Question: I am trying to combine two graphs in R (using lattice), a boxplot and a barchart. I want both the box and the bar to be vertical. For the barchart, I would use the 'horizontal=FALSE' option. But for the boxplot I know I cannot use that option. From <URL>, I will use the horizontal boxplot and rotate it to vertical.
So not I have one rotated graph and one un-rotated graph, that I want to combine. Here is what I tried:
'''
library(lattice)
mydata <- data.frame(
methods = c(1,2,3,4,5,6,7,8,9,10,11,12,13,14,15),
savings = c(38.<PHONE>,40.<PHONE>,3.<PHONE>,8.55162576,54.<PHONE>,52.<PHONE>,6.<PHONE>,8.<PHONE>,63.<PHONE>,64.<PHONE>,3.<PHONE>,7.<PHONE>,49.<PHONE>,53.<PHONE>,2.497892375)
)
attach(mydata)
png("test.png", width=800, height=600)
h1 = barchart( savings ~ methods, data=mydata, horizontal=FALSE,
ylab = "", main = "Predicted Savings",
scales=list(y=list(labels=c("","","","","","","","","","","","","",""),tick.number=10))
)
require(grid)
grid.newpage()
pushviewport(viewport(angle = 90, name = "VP"))
h2 = bwplot(savings, xlim=c(0,100),
xlab=list(label="predicted savings", fontsize=14),
scales = list(x = list(tick.number=10)), draw.in = "VP"
)
print( h2,newpage=FALSE, position=c(0.15, 0.95, 0.85, 1.2), more=TRUE)
print(h1, newpage=FALSE, position=c(0.20, 0.00, 1.00, 1.0), more=TRUE)
'''
And here is the result. I got the barchart also rotated. I thought, since I do not use 'draw.in = "VP"' option when I draw the barchart, then I will not get it rotated. But apparently I am wrong.
Is there a way I can get the barchart below un-rotated.

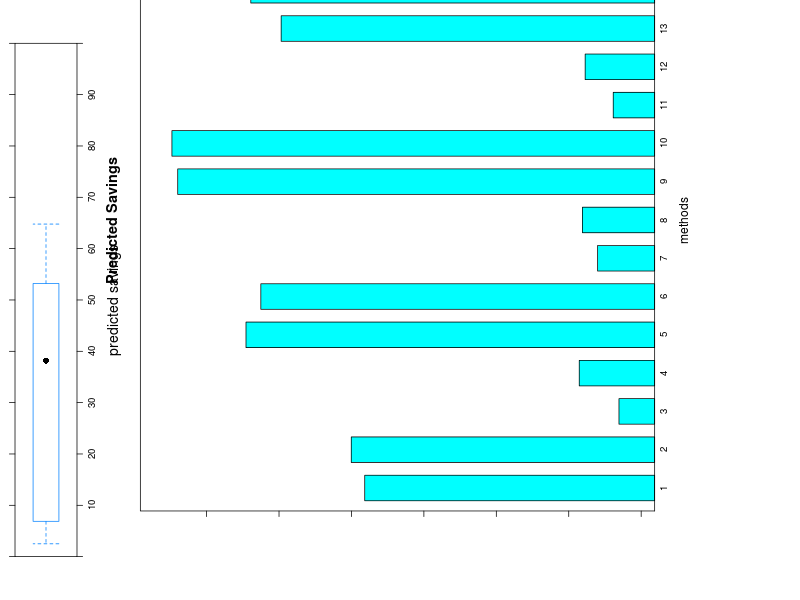
Answer: Currently you are plotting both plots in the rotated viewport. You need either to go upViewport() before plotting h1, or simply plot it before pushing the viewport:
'''
grid.newpage()
print(h1, newpage=FALSE, position=c(0.20, 0.00, 1.00, 1.0), more=TRUE)
pushViewport(viewport(angle = 90, name = "VP"))
h2 = bwplot(savings, xlim=c(0,100),
xlab=list(label="predicted savings", fontsize=14),
scales = list(x = list(tick.number=10)), draw.in = "VP"
)
print( h2,newpage=FALSE, position=c(0.15, 0.95, 0.85, 1.2), more=TRUE)
'''